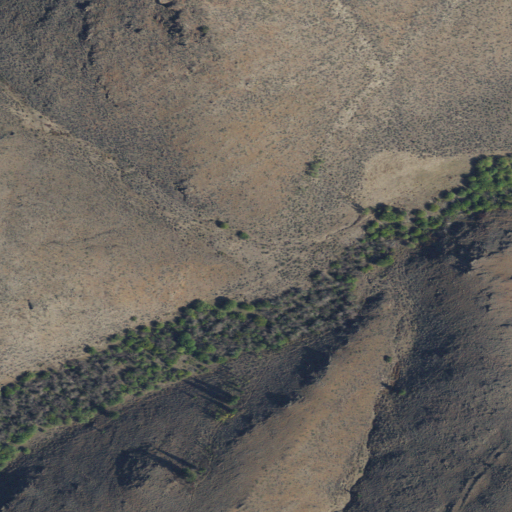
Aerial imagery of valley in Idaho named Mahogany Gulch containing shrub, evergreen forest, and woody wetlands